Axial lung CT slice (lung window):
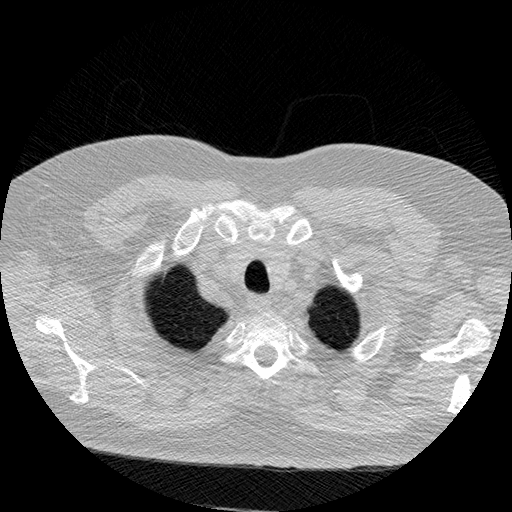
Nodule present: no